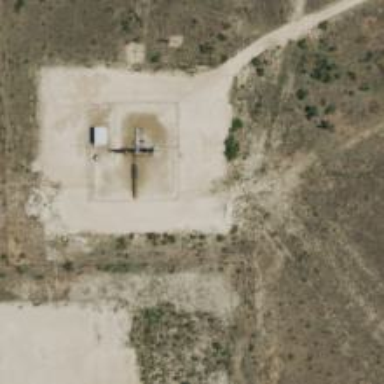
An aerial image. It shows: Petroleum well.